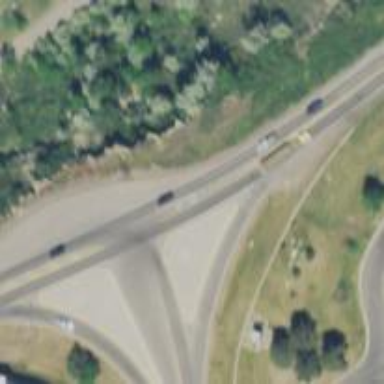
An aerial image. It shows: Primary link highway.